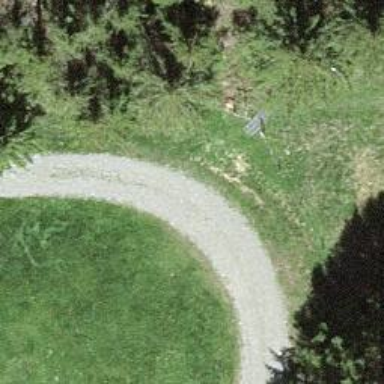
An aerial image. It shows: Path covered with grass.